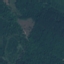
Land use / land cover: Forest